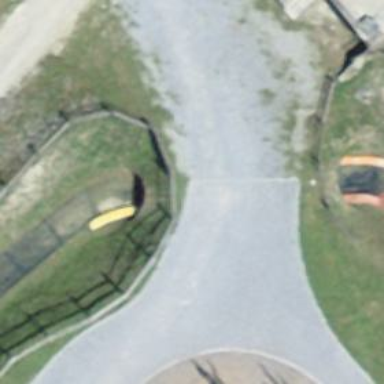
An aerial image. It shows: Tunnel leading to summer toboggan attraction.